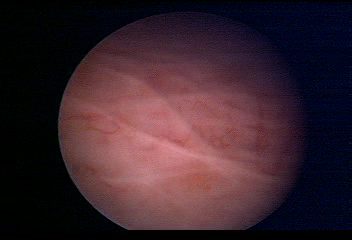
Modality: WLC
Class: Normal mucosa
Bladder cancer association: No